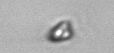
Label: Pyramimonas